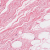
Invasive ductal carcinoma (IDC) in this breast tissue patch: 0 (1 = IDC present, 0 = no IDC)